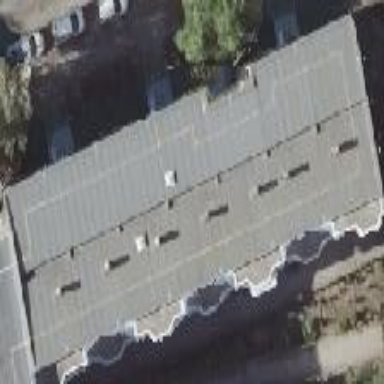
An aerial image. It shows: Gray apartment building with flat roof made of tar paper.